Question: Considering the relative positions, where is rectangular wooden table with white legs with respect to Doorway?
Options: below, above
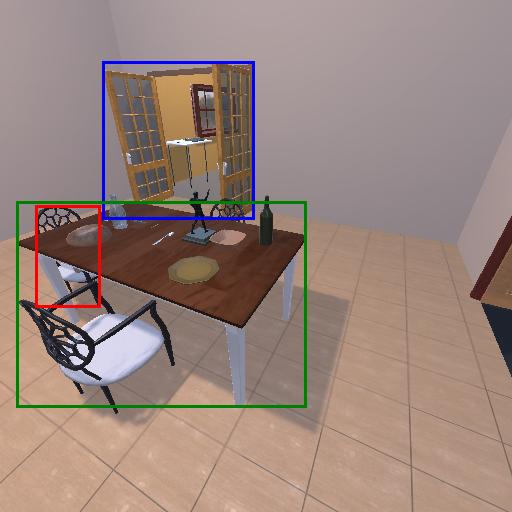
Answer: below